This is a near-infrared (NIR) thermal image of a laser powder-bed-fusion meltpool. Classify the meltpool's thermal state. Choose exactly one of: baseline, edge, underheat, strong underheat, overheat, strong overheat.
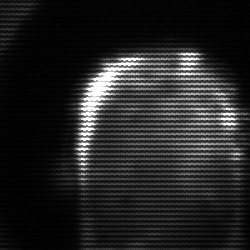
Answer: baseline